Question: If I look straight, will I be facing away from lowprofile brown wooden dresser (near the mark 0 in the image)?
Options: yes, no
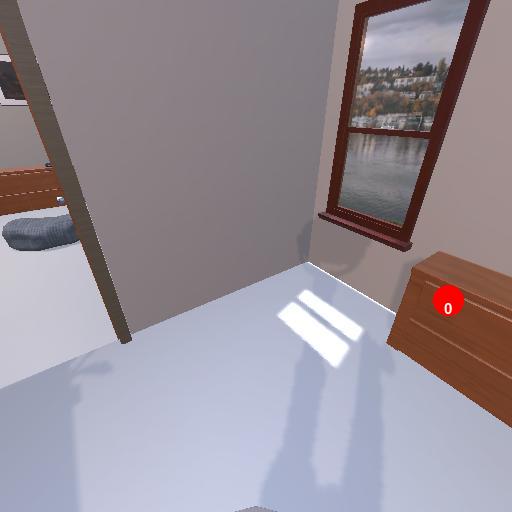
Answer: yes